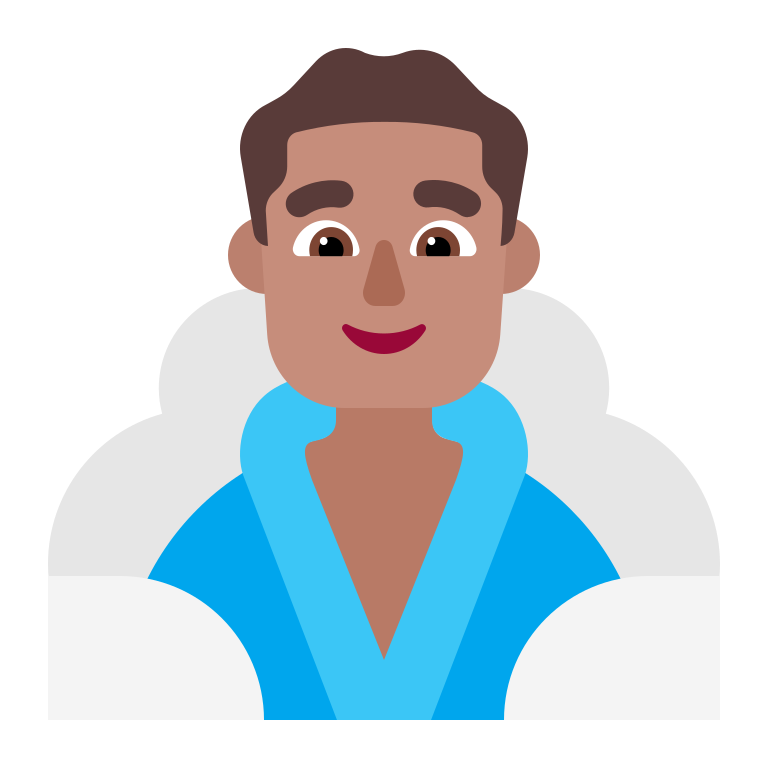
man in steamy room flat